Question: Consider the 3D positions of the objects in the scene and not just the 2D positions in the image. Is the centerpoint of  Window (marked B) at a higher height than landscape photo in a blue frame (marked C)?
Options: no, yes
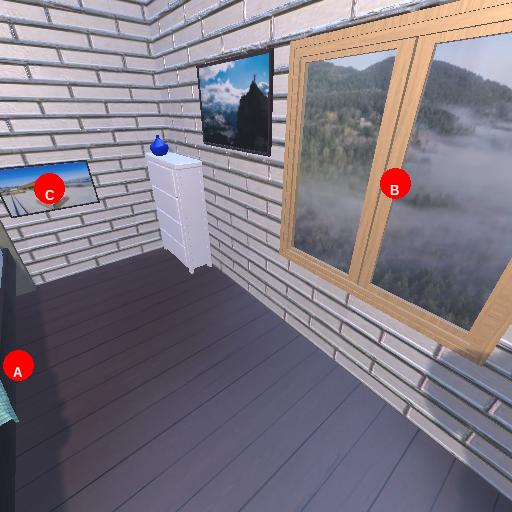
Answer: no